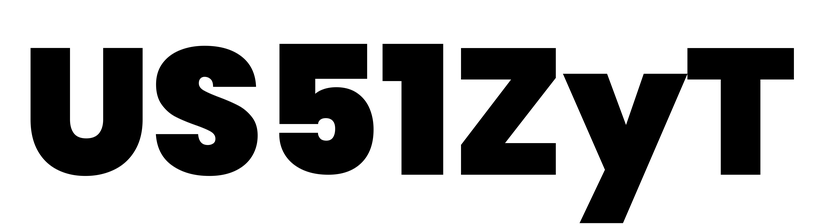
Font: Poppins-Black